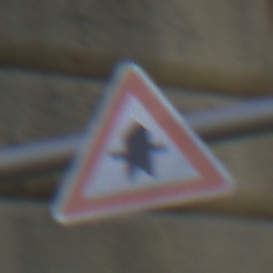
Verkehrszeichen: Vorfahrt
Umgebung: Outdoor, Urban
Tageszeit: Midday
Wetter: Clear
Licht: Natural
Jahreszeit: NotSpecified
Kontrast: LowContrast